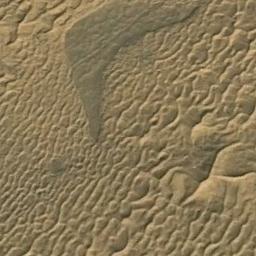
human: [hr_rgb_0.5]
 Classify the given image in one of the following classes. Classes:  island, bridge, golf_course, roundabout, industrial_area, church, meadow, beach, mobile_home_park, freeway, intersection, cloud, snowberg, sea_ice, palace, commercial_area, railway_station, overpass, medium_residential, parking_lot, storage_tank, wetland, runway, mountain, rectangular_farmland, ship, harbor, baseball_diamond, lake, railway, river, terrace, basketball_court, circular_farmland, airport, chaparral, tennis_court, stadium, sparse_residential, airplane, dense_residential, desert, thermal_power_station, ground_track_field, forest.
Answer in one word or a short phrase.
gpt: desert